Field crop: maize
Growth stage: 2
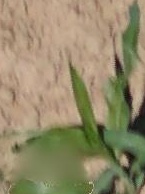
Species: maize